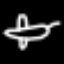
Label: airplane